Question: I'm trying to teach myself how to use the 'QStyledItemDelegate' class correctly. Qt's got a fantastic example that I read here: <URL>.
But here's a question I can't seem to answer. Let's take a look at their example screenshot.

How would I write 'SpinBoxDelegate' in their example such that I could only edit part of the data, say, only items in column 2?
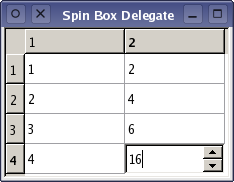
Answer: I'm assuming you're already re-implementing 'QAbstractItemDelegate::createEditor()'
The simplest way to indicate that a certain index in your table shouldn't be editable is to return 'NULL' from this function, for example:
'''
QWidget *QAbstractItemDelegate::createEditor( QWidget *parent, const QStyleOptionViewItem &option, const QModelIndex &index )
{
if( index.column() == 0 )
return NULL;
return new QSpinBox( parent );
}
'''
You can get fancier by stuffing additional information in your model and retrieving it with 'QModelIndex::data()'